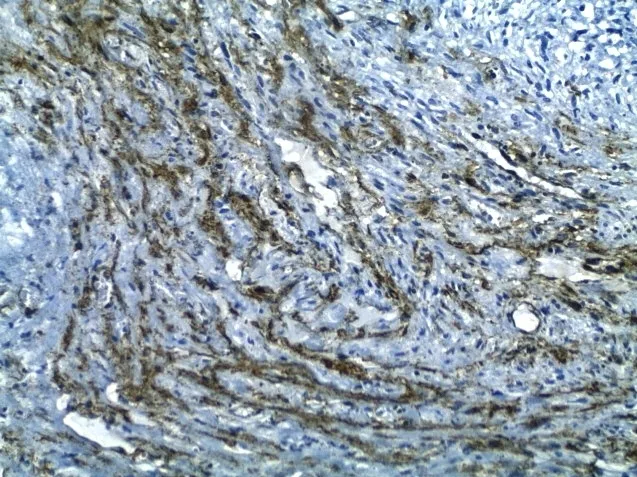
High power view of the tumour showing strong expression of Smooth muscle actin (SMA).
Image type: pathology (immunostaining)